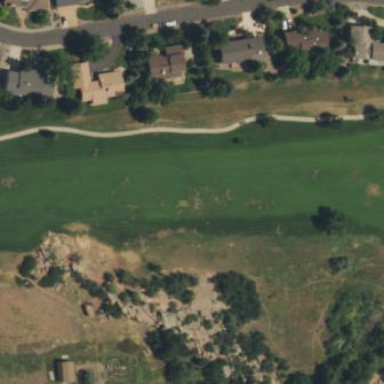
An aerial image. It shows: Well-maintained grassy golf fairway for the sport of golf.